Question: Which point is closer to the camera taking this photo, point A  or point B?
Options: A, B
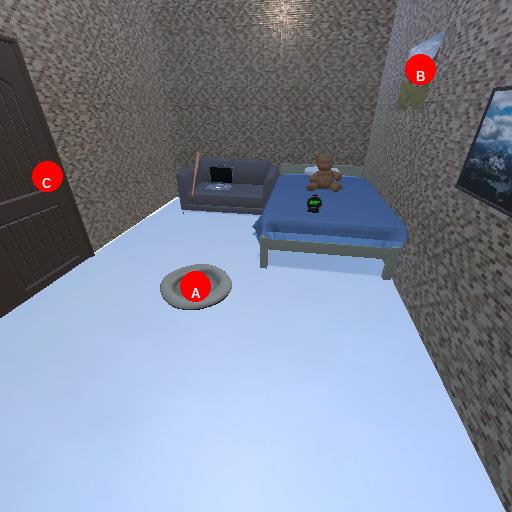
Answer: A